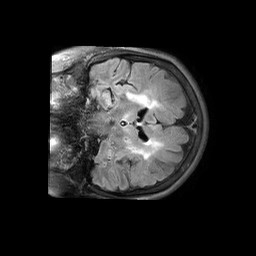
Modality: FLAIR
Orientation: coronal
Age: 79
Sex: female
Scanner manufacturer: philips
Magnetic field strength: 3 T
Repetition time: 11 s
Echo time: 0.12 s